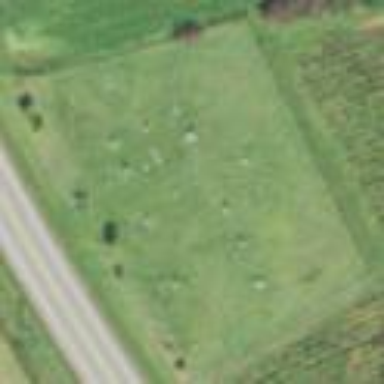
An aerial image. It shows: Cemetery.